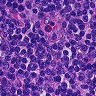
Metastatic tissue present: no